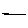
Label: line